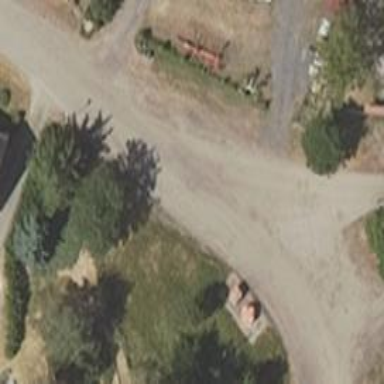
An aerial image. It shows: Residential road with compacted surface.